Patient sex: M
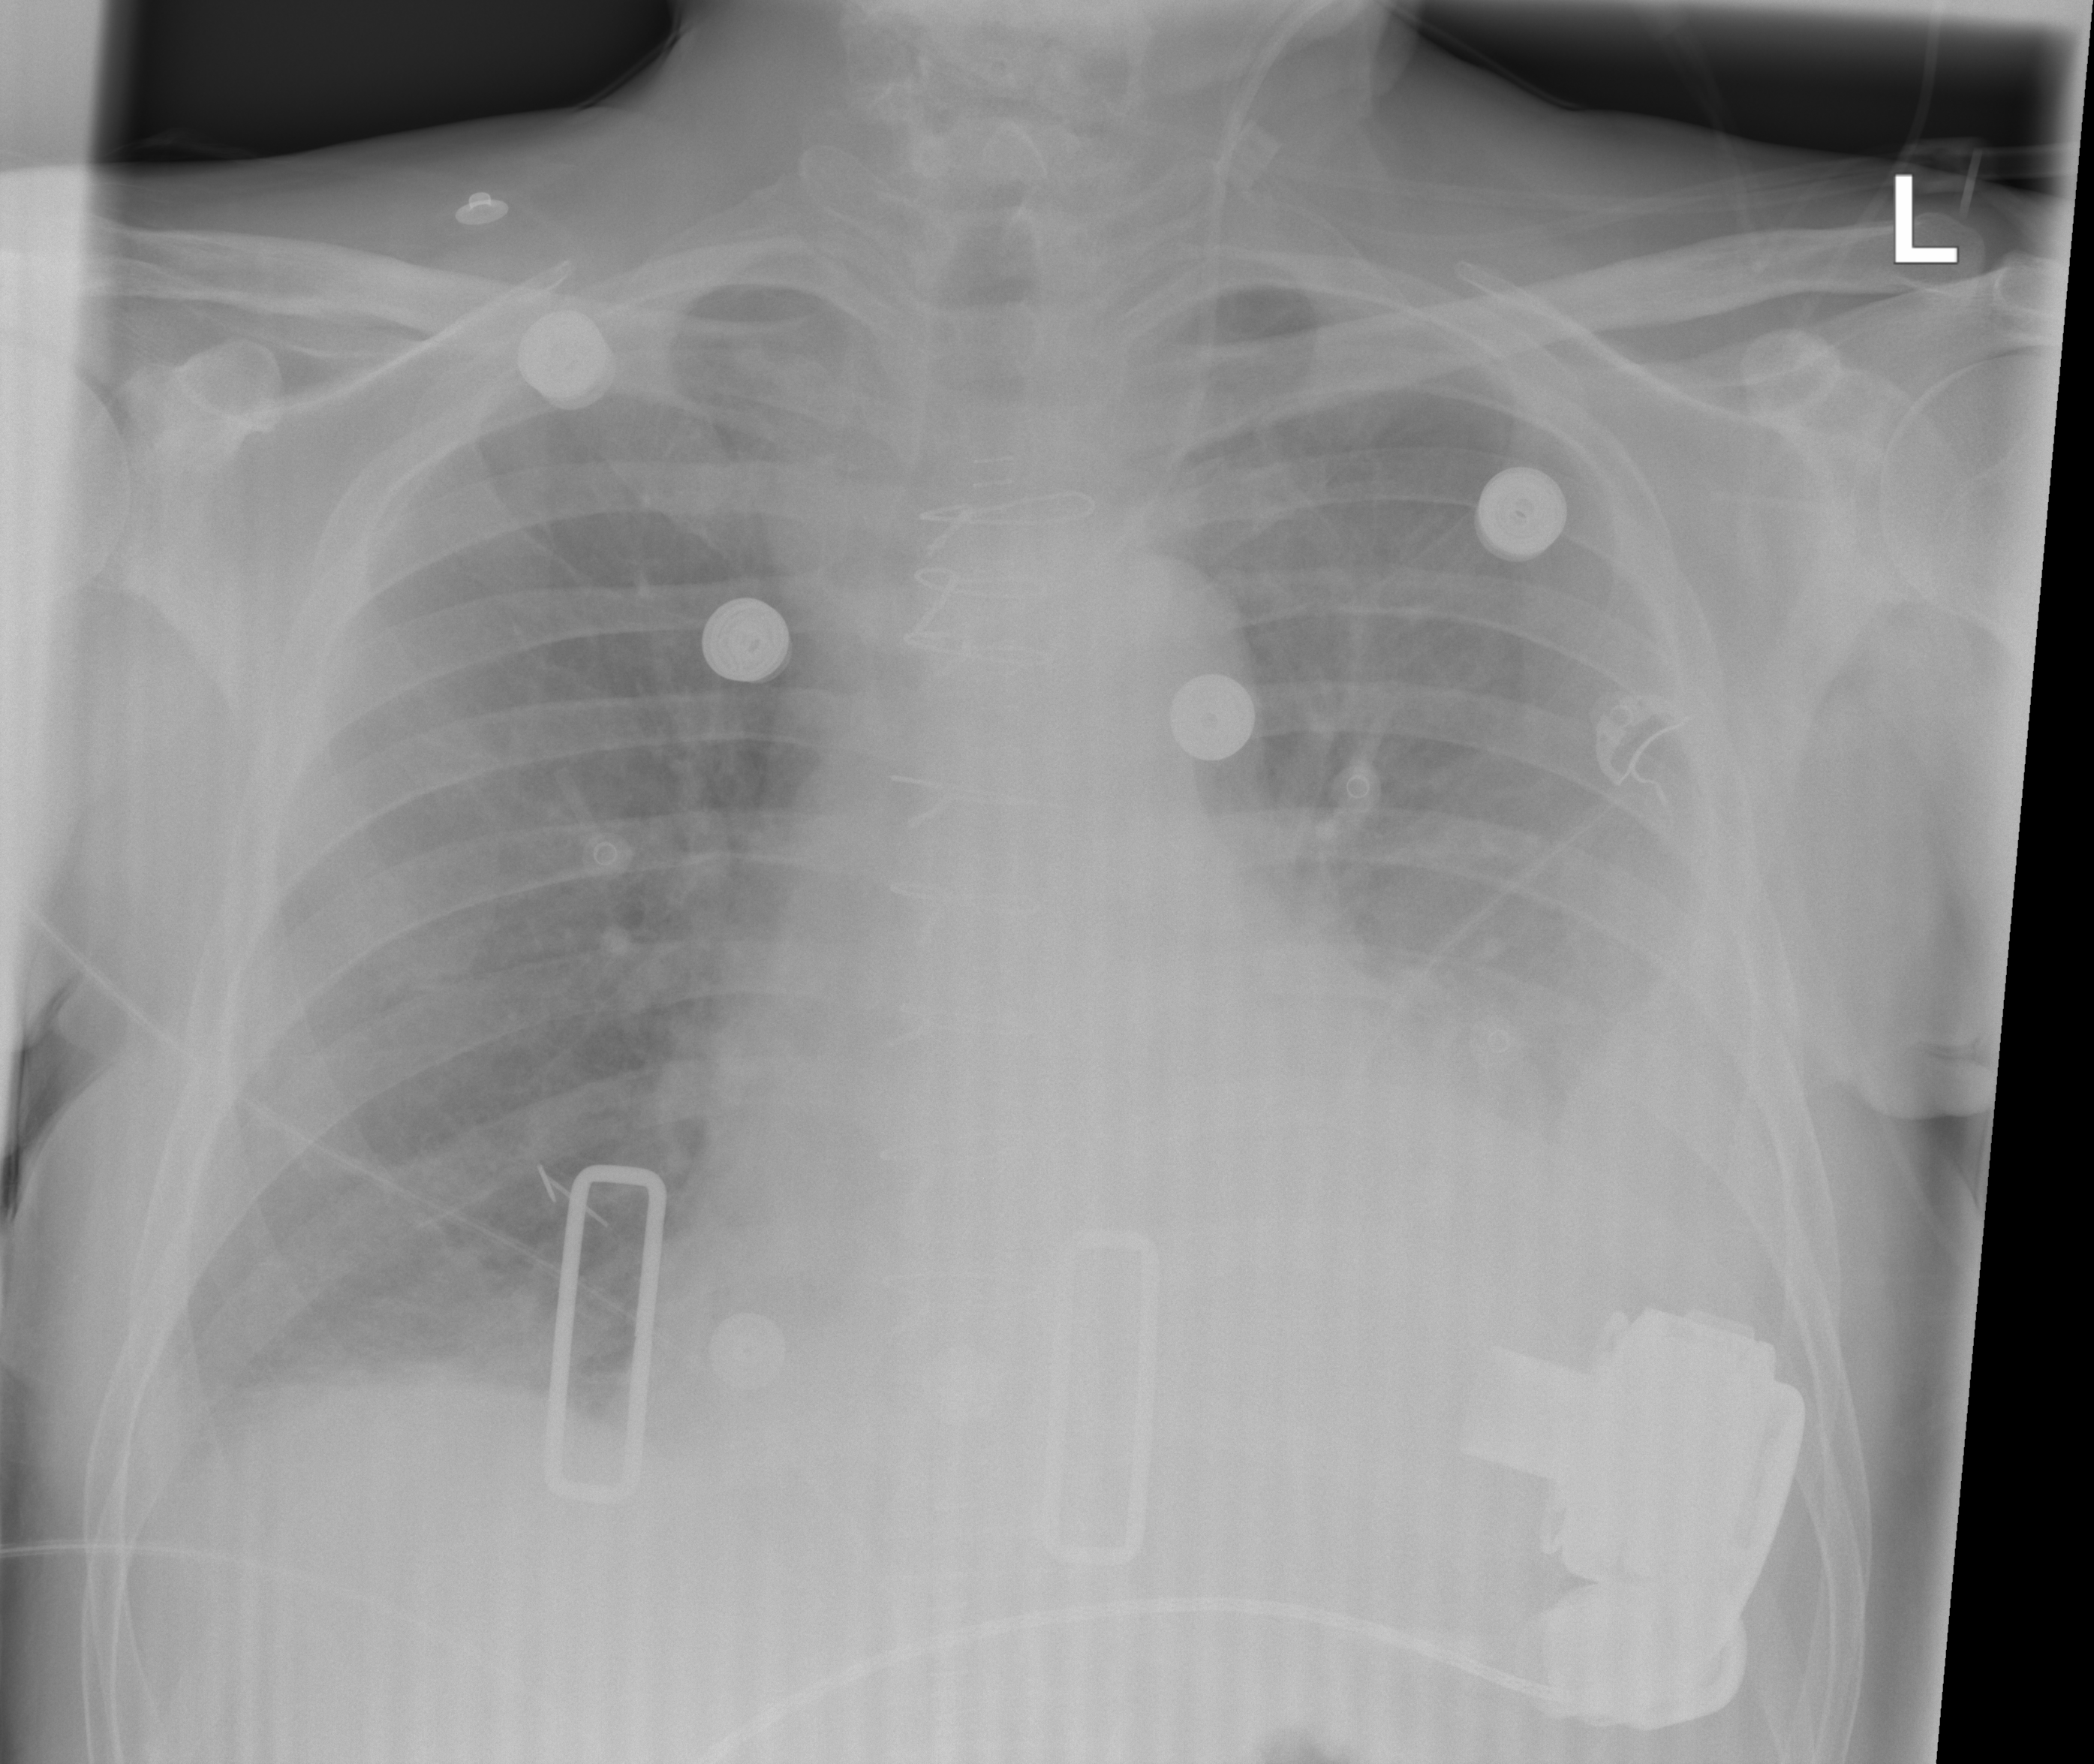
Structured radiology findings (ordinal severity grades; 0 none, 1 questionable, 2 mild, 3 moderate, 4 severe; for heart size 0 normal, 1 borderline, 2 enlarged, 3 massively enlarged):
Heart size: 2
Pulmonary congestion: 0
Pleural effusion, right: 2
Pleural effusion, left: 3
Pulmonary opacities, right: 0
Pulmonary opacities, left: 0
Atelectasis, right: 2
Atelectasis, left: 3